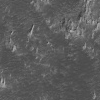
Atmospheric dust classification: not_dusty